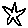
Label: star